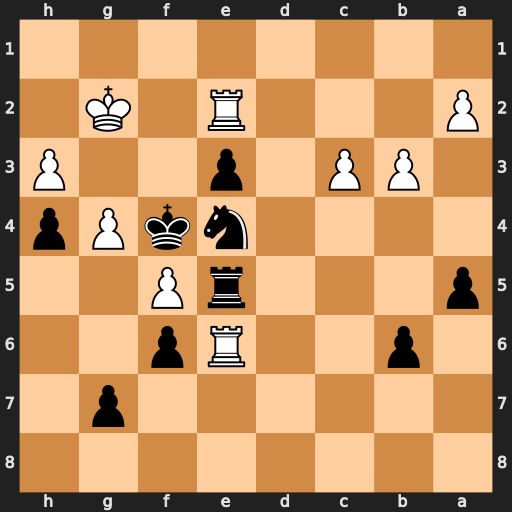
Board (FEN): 8/6p1/1p2Rp2/p3rP2/4nkPp/1PP1p2P/P3R1K1/8
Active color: b
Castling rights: -
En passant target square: -
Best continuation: Rd5 Re1 Rd2+